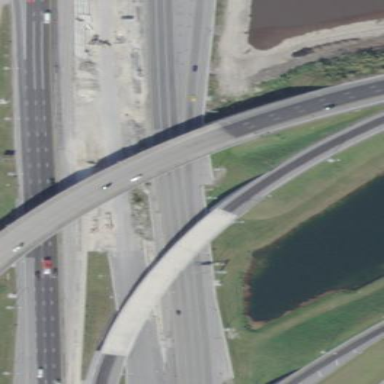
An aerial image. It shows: Man-made bridge.